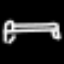
Label: bed